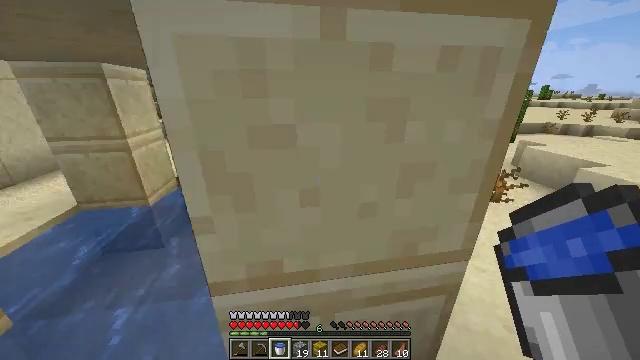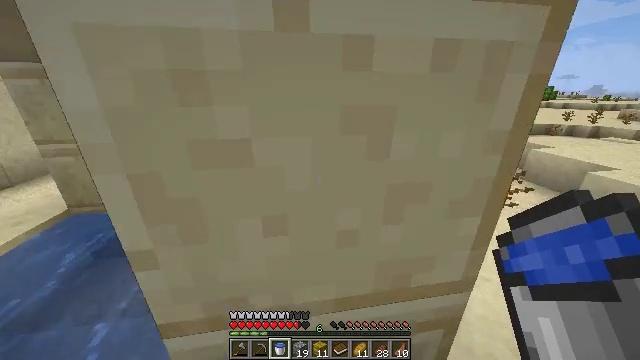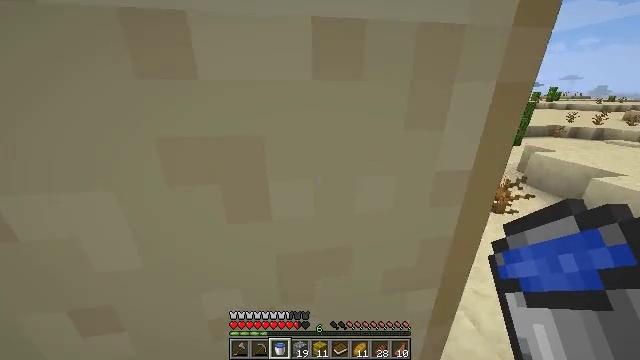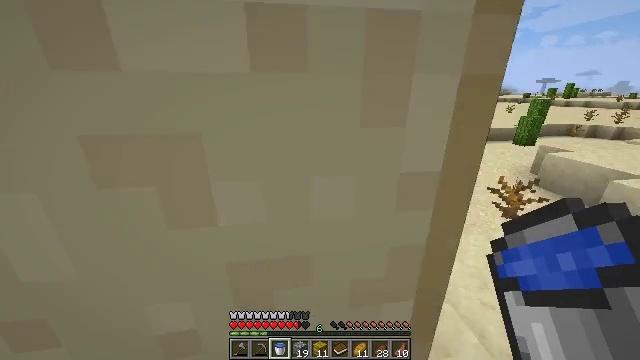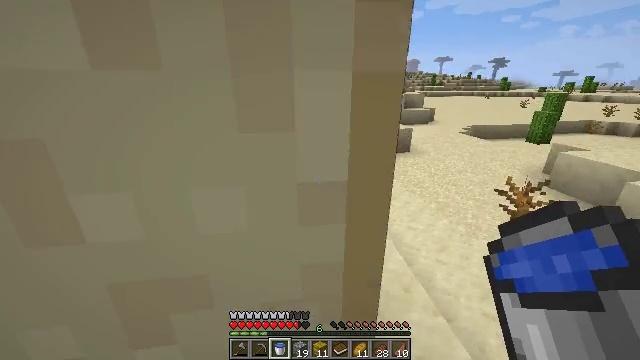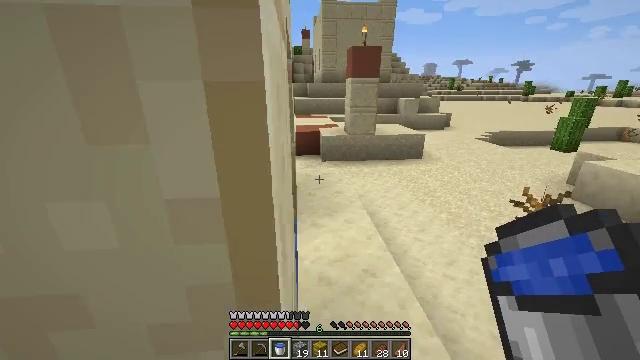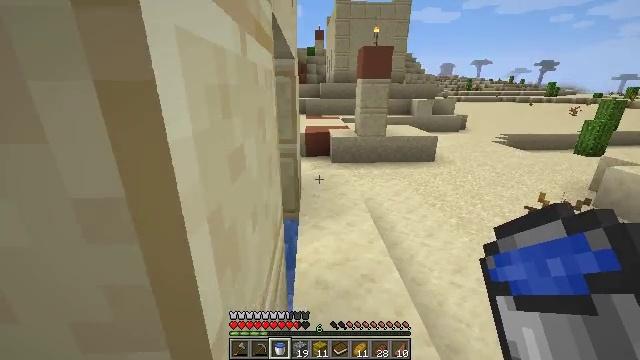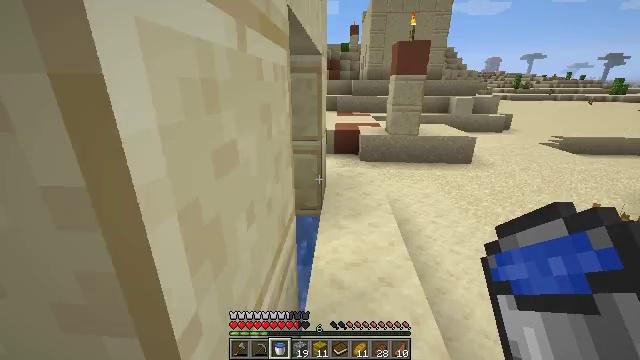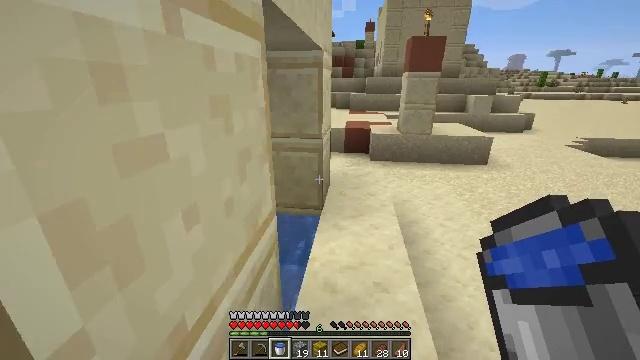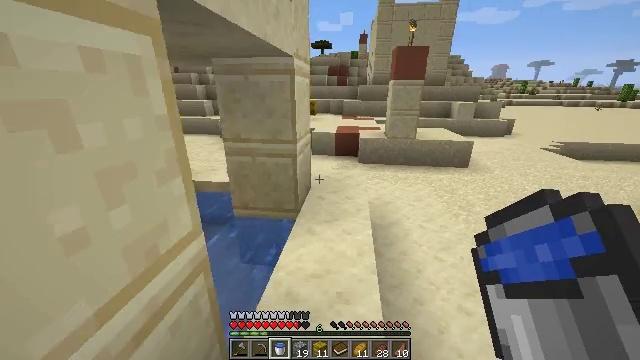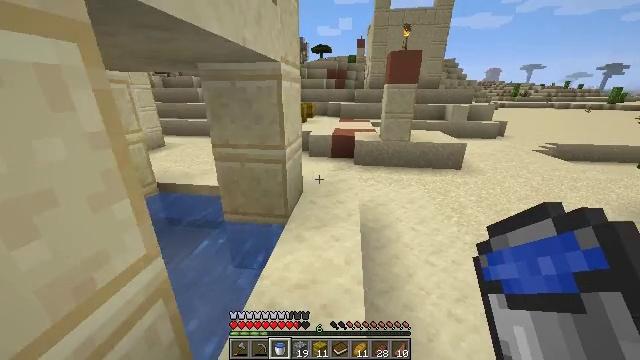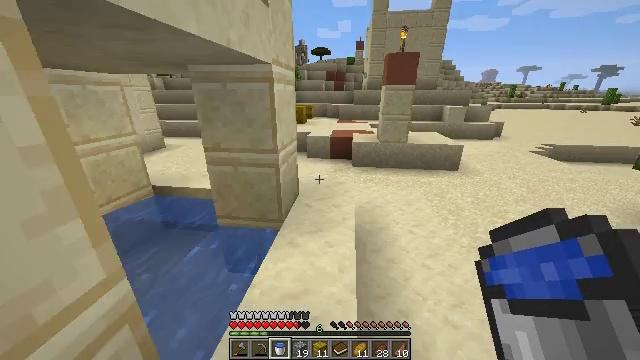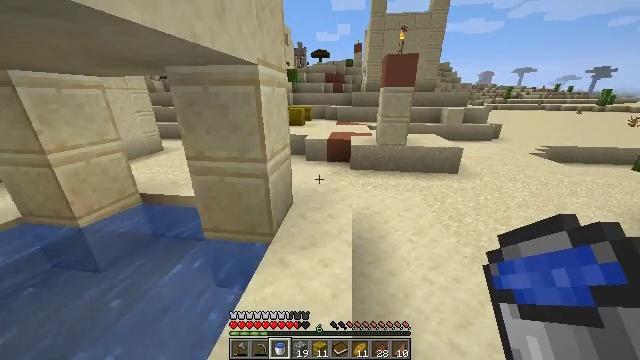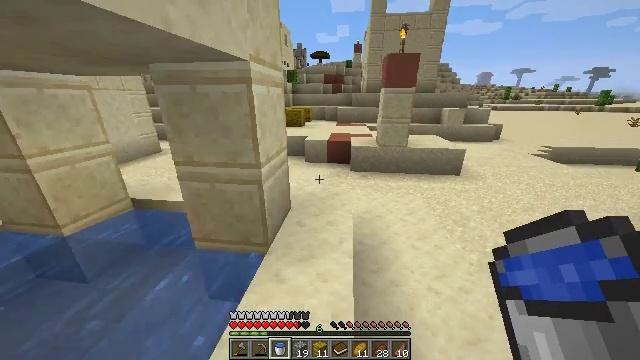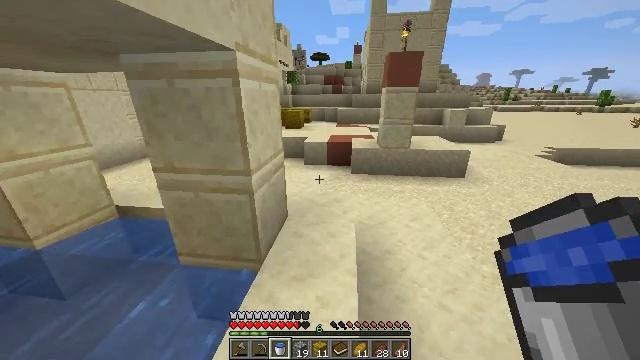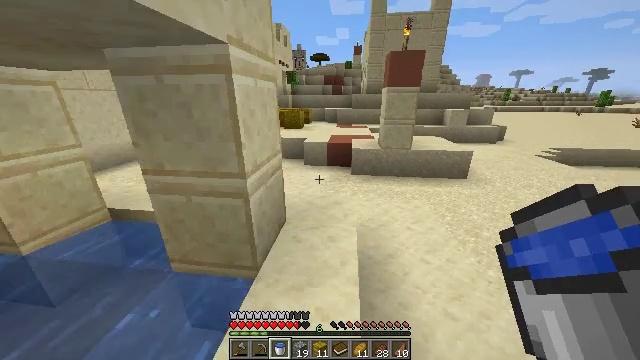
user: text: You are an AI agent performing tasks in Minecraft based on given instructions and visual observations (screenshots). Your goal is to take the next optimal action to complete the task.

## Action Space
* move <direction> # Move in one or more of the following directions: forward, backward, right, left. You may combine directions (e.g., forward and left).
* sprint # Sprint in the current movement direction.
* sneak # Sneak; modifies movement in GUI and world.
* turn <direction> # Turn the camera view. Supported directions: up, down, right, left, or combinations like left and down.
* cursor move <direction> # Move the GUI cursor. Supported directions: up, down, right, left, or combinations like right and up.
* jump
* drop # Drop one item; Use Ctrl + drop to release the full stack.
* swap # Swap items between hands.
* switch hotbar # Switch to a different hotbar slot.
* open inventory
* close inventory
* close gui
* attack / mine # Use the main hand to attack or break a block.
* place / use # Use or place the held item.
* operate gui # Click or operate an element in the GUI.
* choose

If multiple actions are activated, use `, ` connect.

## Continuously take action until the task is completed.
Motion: motion action
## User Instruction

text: Gather the potted cactus from the pot.
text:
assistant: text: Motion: move forward, sprint
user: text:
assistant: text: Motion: move forward, sprint
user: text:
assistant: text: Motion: move forward, sprint
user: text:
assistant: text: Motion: move forward and move right, sprint
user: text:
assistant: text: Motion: move forward and move right, sprint, turn left and up
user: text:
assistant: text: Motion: move forward and move right, sprint, turn left
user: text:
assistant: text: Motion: move forward and move right, sprint, turn left
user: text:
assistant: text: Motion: move forward and move right, sprint, turn left
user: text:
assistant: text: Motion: move forward and move right, sprint
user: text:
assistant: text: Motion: move forward and move right, sprint
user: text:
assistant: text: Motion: move forward, sprint
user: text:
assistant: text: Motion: move forward
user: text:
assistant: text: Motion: move forward
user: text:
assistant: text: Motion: move forward
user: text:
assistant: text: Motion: move forward
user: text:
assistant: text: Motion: move forward
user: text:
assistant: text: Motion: move forward
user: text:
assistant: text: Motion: move forward
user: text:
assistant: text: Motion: move forward
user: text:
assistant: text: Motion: move forward
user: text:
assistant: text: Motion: move forward
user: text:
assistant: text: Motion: move forward
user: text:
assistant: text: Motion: move forward
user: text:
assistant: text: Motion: move forward
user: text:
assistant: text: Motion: move forward, turn left and up
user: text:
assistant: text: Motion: move forward, turn left and up
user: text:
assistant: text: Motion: move forward, turn left and up
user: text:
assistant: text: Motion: move forward, turn left and up
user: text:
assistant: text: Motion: move forward, turn up
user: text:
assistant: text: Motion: move forward